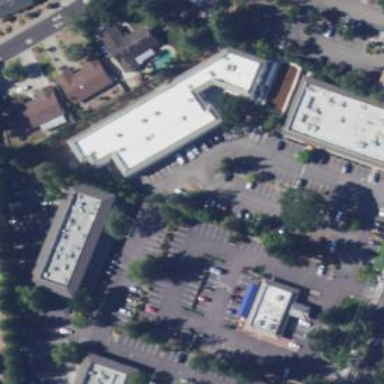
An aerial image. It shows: Asphalt parking space.